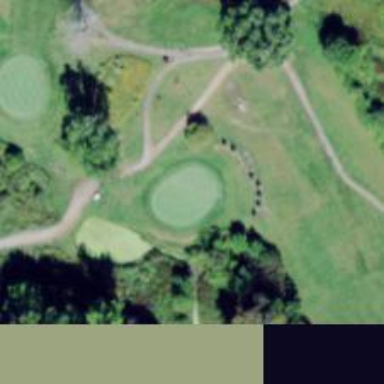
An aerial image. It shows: View of golf hole.